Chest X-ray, PA view. Patient: 88 years old, sex M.
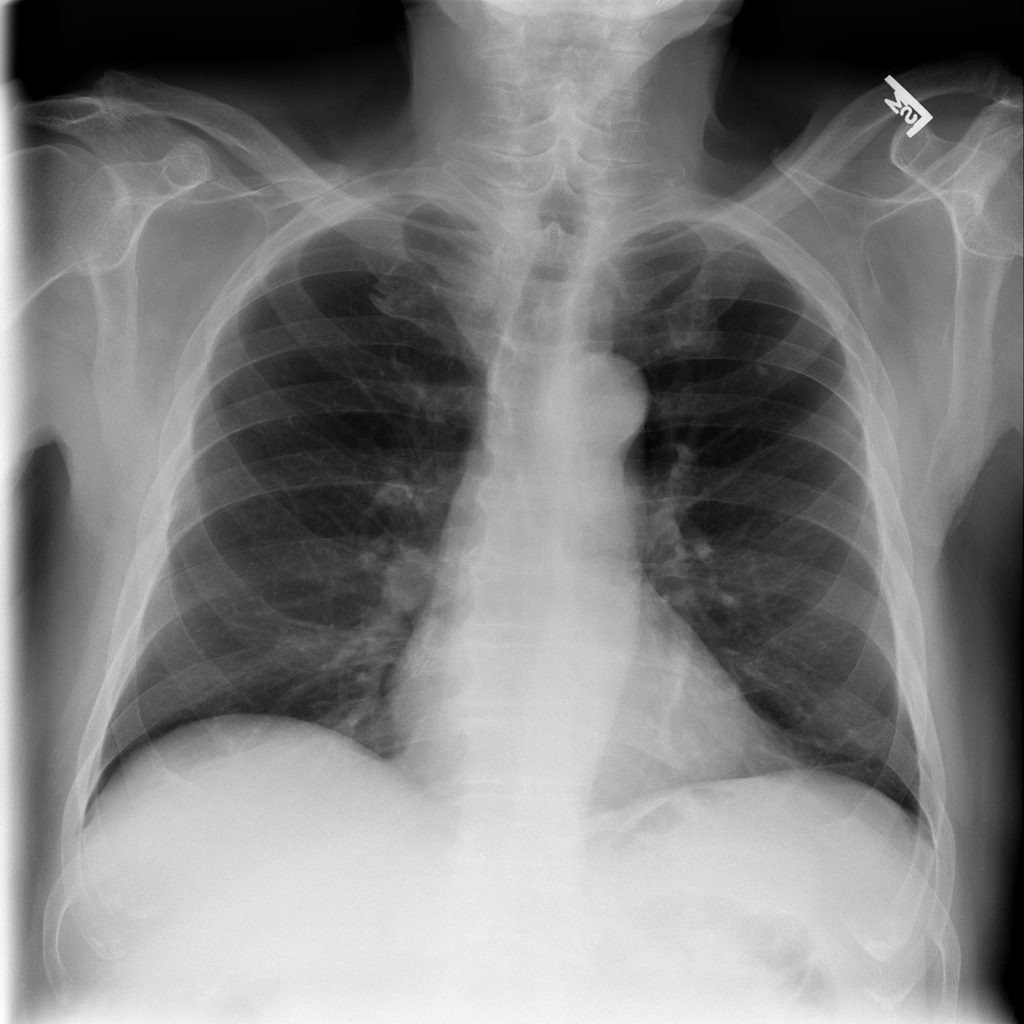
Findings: No Finding